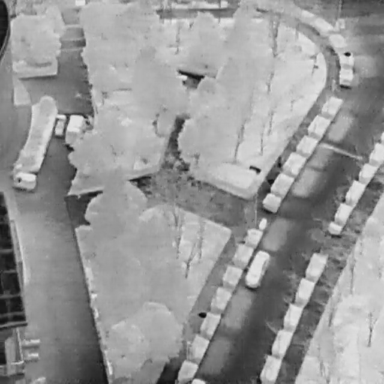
There are two Cars in the infrared image.